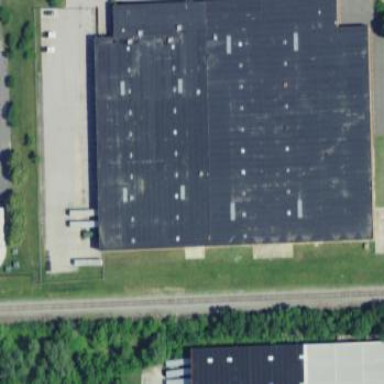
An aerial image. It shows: Warehouse building.